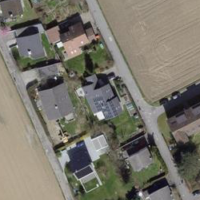
EUNIS habitat code: 54
Species observed at this site:
Corylus avellana